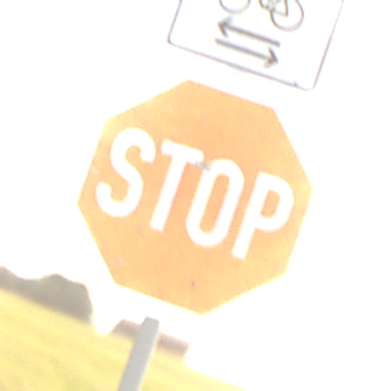
Verkehrszeichen: Stop
Zusatzzeichen oben: RichtungsangabeDurchPfeile9
Umgebung: Outdoor, Nature
Tageszeit: SunriseSunset
Wetter: PartlyCloudy
Licht: Natural
Jahreszeit: NotSpecified
Kontrast: LowContrast